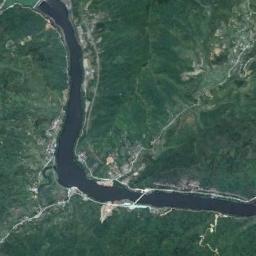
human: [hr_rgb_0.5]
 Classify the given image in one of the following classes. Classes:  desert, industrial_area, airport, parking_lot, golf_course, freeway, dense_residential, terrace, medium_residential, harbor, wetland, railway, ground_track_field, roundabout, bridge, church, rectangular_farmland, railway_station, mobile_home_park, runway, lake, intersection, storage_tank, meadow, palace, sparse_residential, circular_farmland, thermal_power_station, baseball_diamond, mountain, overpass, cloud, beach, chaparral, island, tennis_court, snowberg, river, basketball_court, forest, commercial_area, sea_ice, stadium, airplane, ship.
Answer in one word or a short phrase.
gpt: river